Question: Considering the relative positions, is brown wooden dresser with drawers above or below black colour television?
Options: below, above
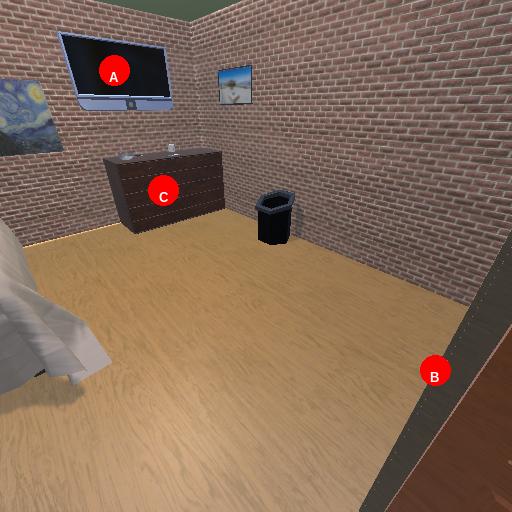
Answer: below